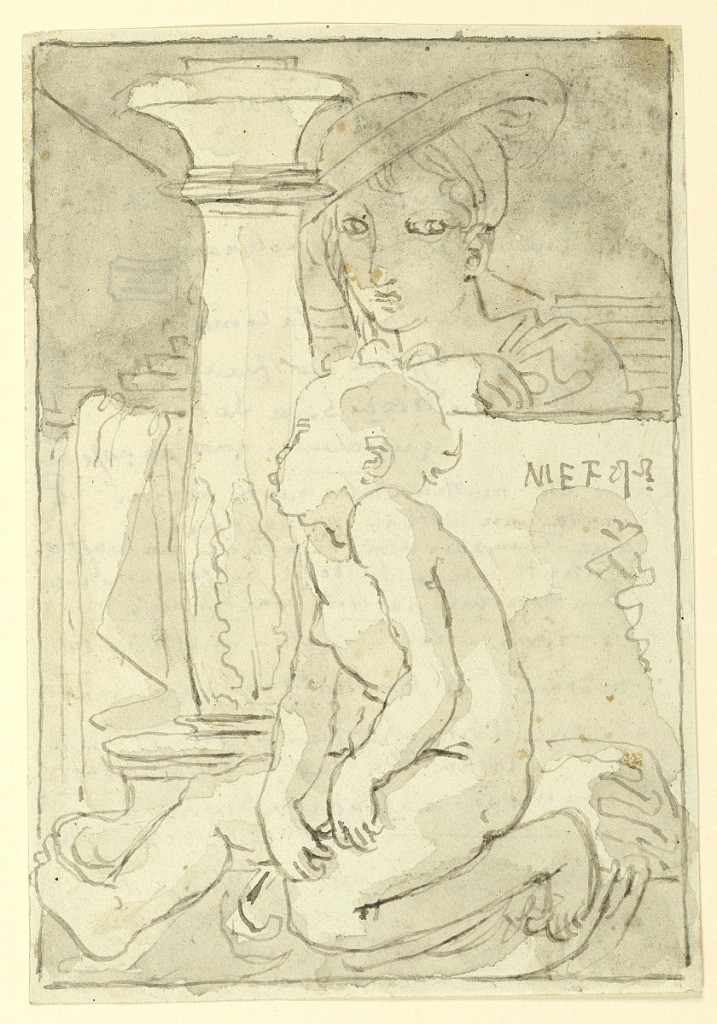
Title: Composition With Two Figures
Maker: Fortunato Duranti, Italian, 1787 - 1863
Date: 1820-1850
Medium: Pen and bistre ink, brush and wash on paper
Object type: Drawing
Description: In the foreground a nude child (Christ?) is seated, facing left in profile. A low wall is behind him, with a figure looking over it observing him. The base of a tall candelabrum is to the left of the child, behind him. Twenty-three lines of inscription, reverse.